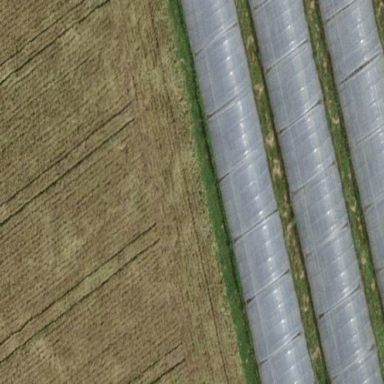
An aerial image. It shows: Greenhouse.